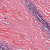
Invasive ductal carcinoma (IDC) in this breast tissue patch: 0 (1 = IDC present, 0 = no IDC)